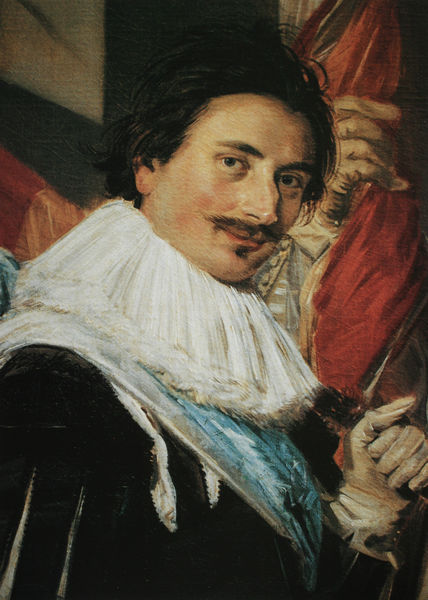
Titel: Der Fähnrich Matham - Detail aus dem Bankett der Offiziere der St. Hadriansschützengilde in Haarlem
Künstler: Frans Hals
Standort: Haarlem
Institution: Frans Halsmuseum
Schlagwörter: blau, gemälde, hand, mann, weiß, braun, bunt, haar, handschuh, licht, mund, nase, schwarz, blick, rot, schal, hochformat, bart, jung, augen, falten, kragen, spitze, tragen, halskrause, herr, portrait, vorhang, haare, mantel, fassen, augenbrauen, kinn, renaissance, schärpe, lächeln, farbig, wangen, fahne, farbe, schnauzer, rit, schwert, krause, wams, portrair, belustigt, halskraus